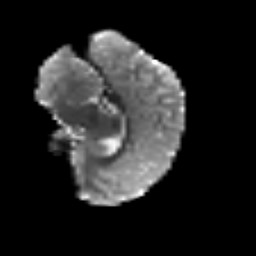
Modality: T2w
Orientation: sagittal
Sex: male
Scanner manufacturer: siemens
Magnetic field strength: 3 T
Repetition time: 5 s
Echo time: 0.071 s